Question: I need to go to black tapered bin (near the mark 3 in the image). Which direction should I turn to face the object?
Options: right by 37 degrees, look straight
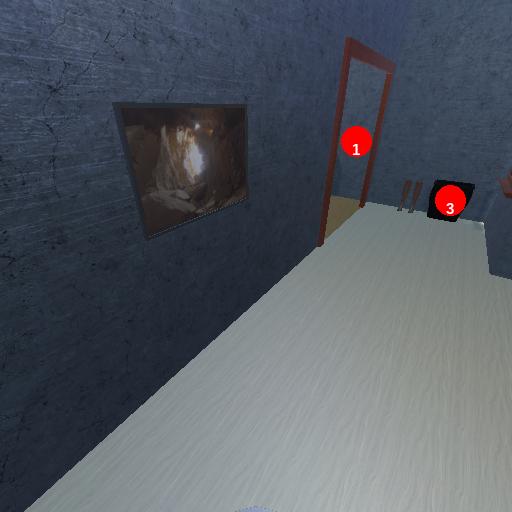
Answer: right by 37 degrees